Interaction volume radius: 10 \u00c5
Interaction volume height: 15 \u00c5
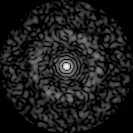
Disorder parameter: 0.8494